Question: In mi web application i have a combo with options including the more than or less than symbols. When you open the combo looks ok, but when you select it look wrong (pic 1). Only i want to show both correctly, when you open the combo and when you select.

The '<' symbol is extracted from Oracle DB. I used UTF-8 codification and ISO-8859-1, but doesn't work.
'<%@ page language="java" contentType="text/html; charset=UTF-8" pageEncoding="UTF-8"%>'
'''
------------------
|ID_VALOR | RTO |
|----------------|
| 1 | < 2h |
| 2 | < 8h |
------------------
'''
'''
@NamedQueries({
@NamedQuery(name = "RangoTemporal.getAll", query = "SELECT tt FROM RangoTemporal tt ORDER BY tt.id ASC")
})
'''
Added the code that creates de dropdown. (extJS - Javascript)
'''
// creamos el combo de RTO
var storeRTO = new Ext.data.SimpleStore({
fields: [
{name: 'ID_RTO'},
{name: 'desRTO'}
]
});
var dataRTO = [
[
'',
'<bean:message key="label.gi.procesos.tabs.rtoProceso.automatico"/>'
]
<logic:iterate name="gestionInventariosForm" property="tiposRangoML" id="rto" indexId="index">
<c:if test="${index >= 0}">, </c:if>
[
'<bean:write name="rto" property="id"/>',
'<bean:write name="rto" property="descripcion"/>'
]
</logic:iterate>
];
// create the data store
storeRTO.loadData(dataRTO);
function dameComboRTO(){
var comboRTO = new Ext.form.ComboBox({
store: storeRTO,
fieldLabel:'<bean:message key="label.gi.procesos.tabs.rtoProceso"/>',
displayField:'desRTO',
valueField: 'ID_RTO',
typeAhead: true,
forceSelection: true,
mode: 'local',
triggerAction: 'all',
emptyText:'',
selectOnFocus:true,
editable: true,
id: 'RTO_PROCESO',
<logic:notEqual value="0" name="gestionInventariosForm" property="proceso.id">
value:'<bean:write name="gestionInventariosForm" property="proceso.rtoProceso.id" />',
</logic:notEqual>
<logic:equal value="0" name="gestionInventariosForm" property="proceso.id">
value: '',
</logic:equal>
disabled: false,
hiddenName: 'proceso.rtoProceso.id',
anchor:'80%',
listeners:{
select:{fn:function(combo){
document.getElementById( 'RTO_PROCESO_ID' ).value = combo.getValue();
}}
}
<logic:equal value="0" name="gestionInventariosForm" property="puedeEditar">,readOnly:true,fieldClass: 'NoEditable'</logic:equal>
});
return comboRTO;
}
'''
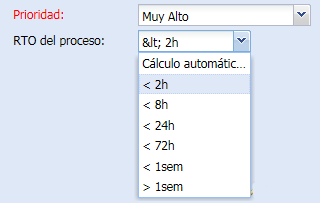
Answer: I founded the answer here <URL>
Only i overrided the extjs config adding this lines:
'''
htmlDecode : function(value){
return !value ? value : String(value).replace(/&gt;/g, ">").replace(/&lt;/g, "<").replace(/&quot;/g, '"').replace(/"/g, '"').replace(/'/g, "'");
};
'''
And modifying the code a little with 'convert: function(v){return Ext.util.Format.htmlDecode(v);}'. So finally my code is:
'''
var storeRTO = new Ext.data.SimpleStore({
fields: [
{name: 'ID_RTO'},
{name: 'desRTO', convert: function(v){return Ext.util.Format.htmlDecode(v);}}
]
});
'''
now it looks right.